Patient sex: M
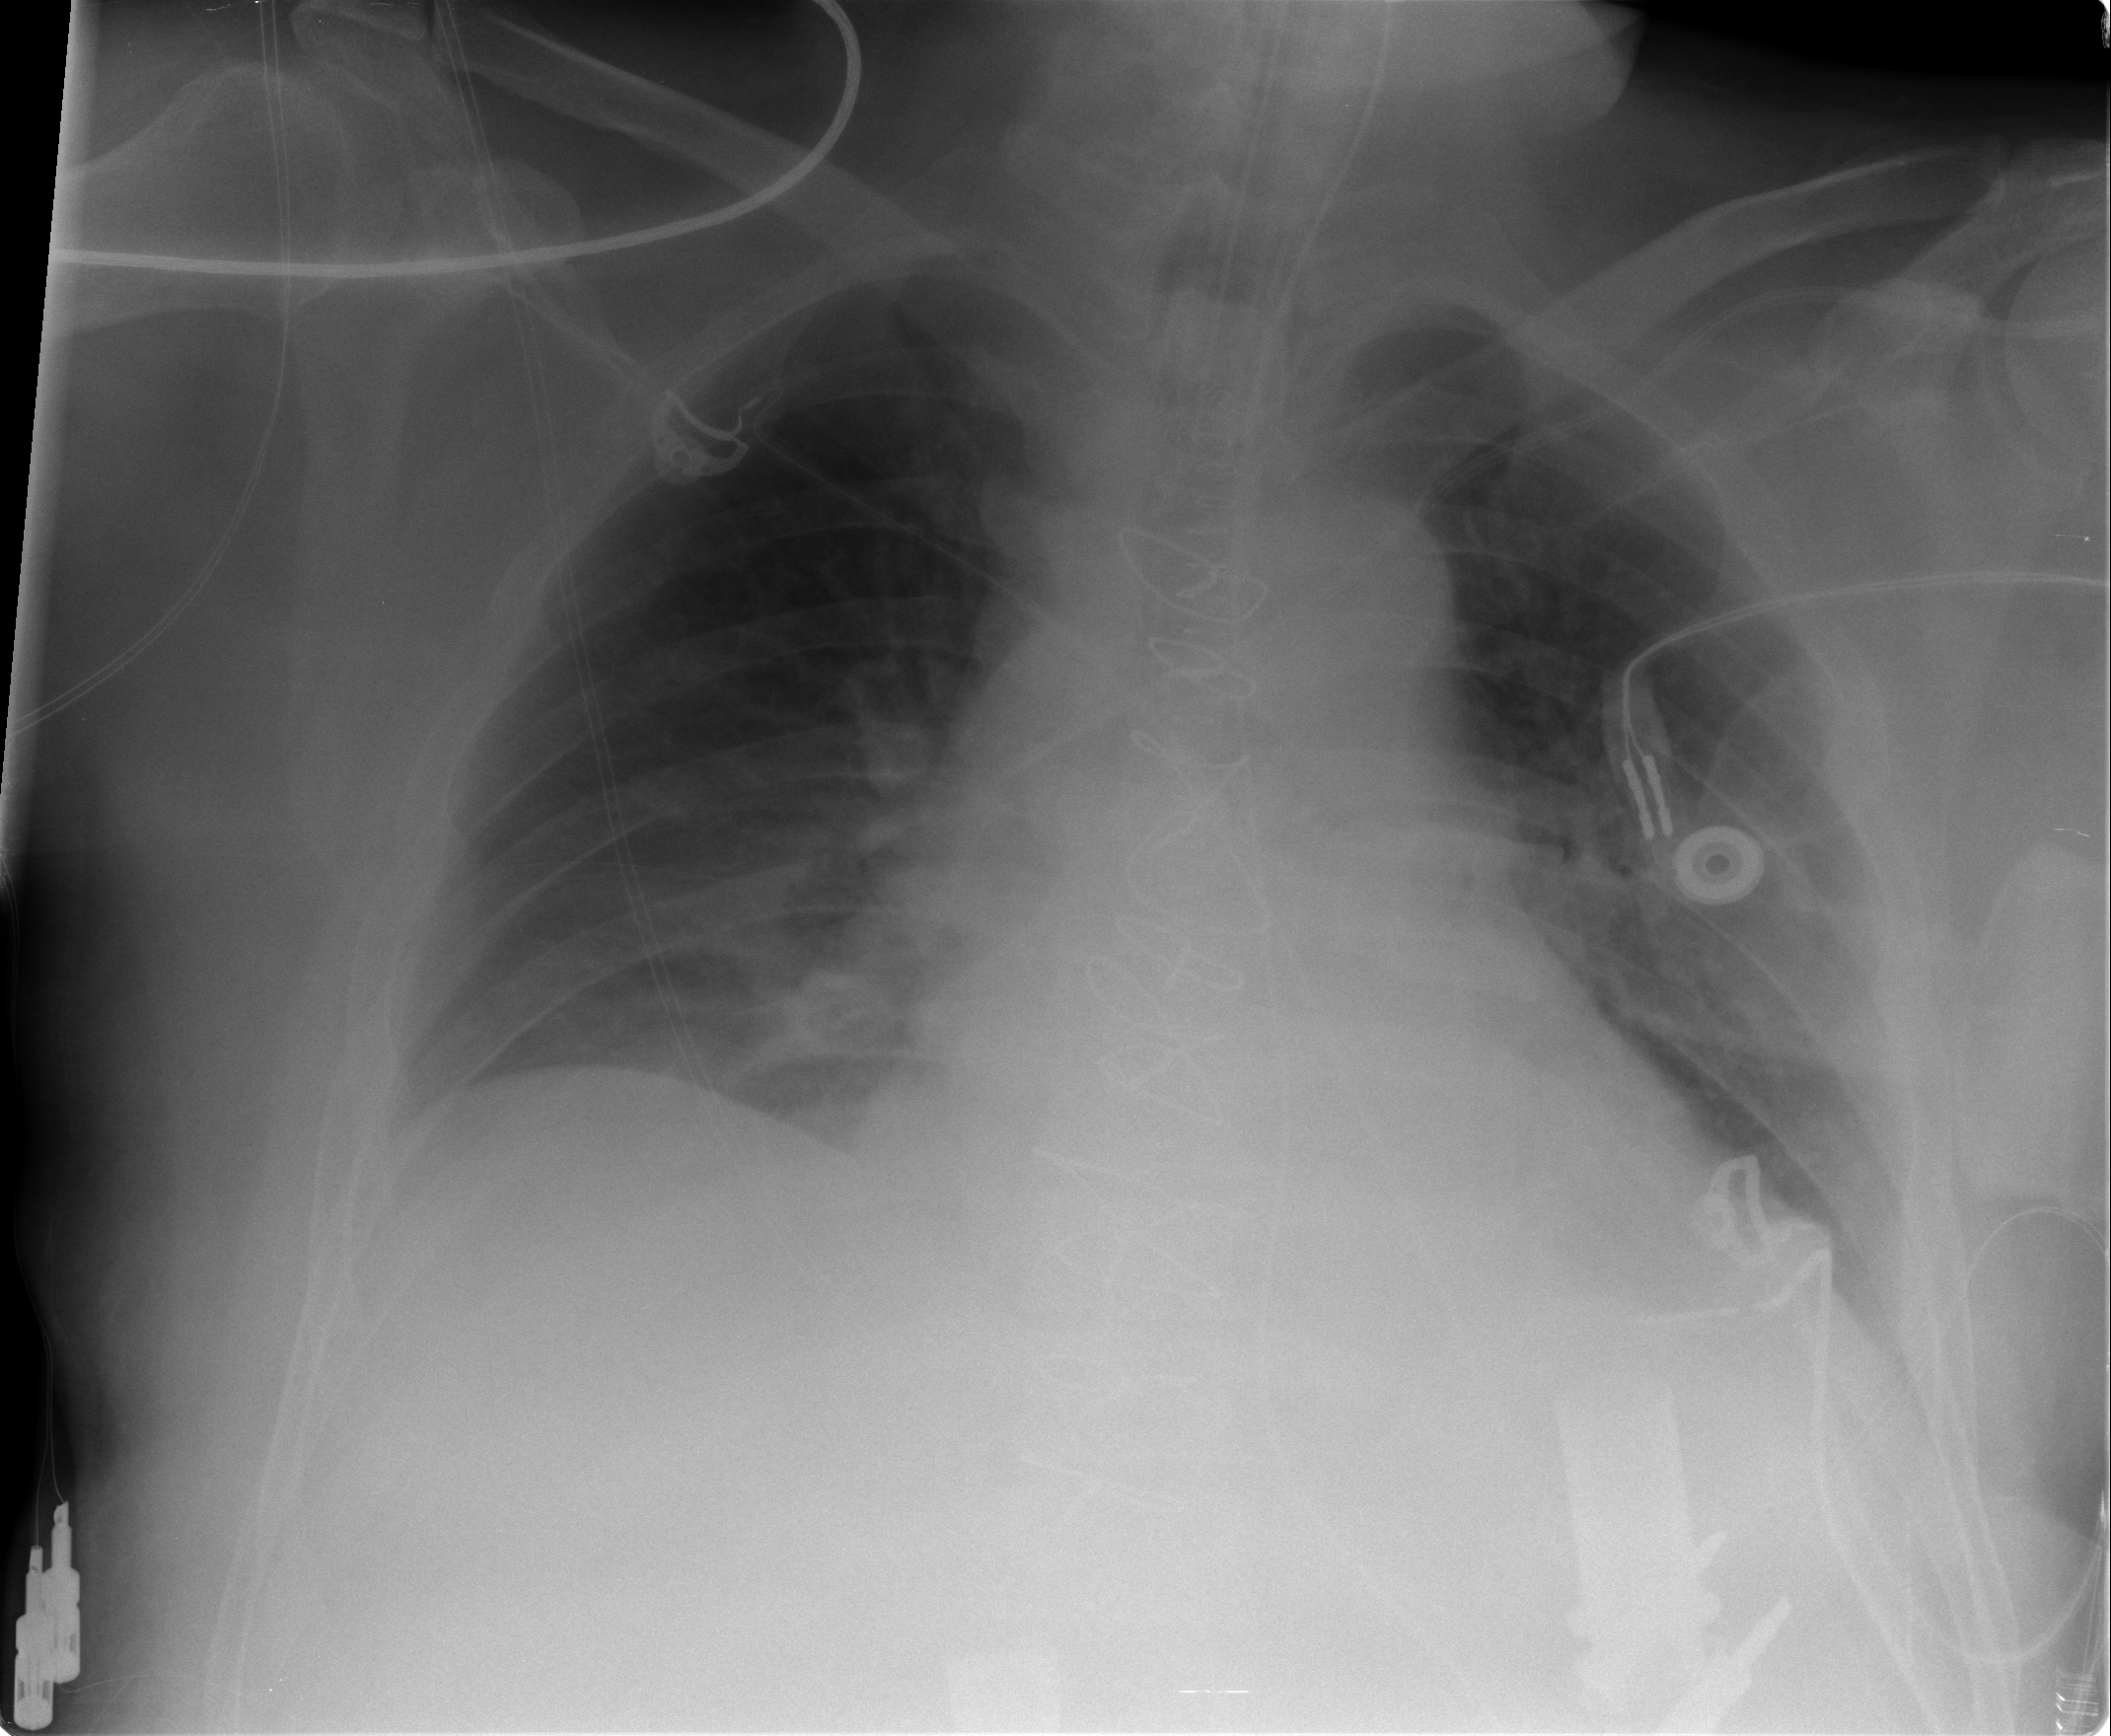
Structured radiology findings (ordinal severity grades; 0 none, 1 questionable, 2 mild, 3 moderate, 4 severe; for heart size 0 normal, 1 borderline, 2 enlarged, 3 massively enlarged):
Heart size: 1
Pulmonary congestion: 2
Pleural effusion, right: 0
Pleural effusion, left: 1
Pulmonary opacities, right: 0
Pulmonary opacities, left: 0
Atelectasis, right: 2
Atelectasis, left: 0